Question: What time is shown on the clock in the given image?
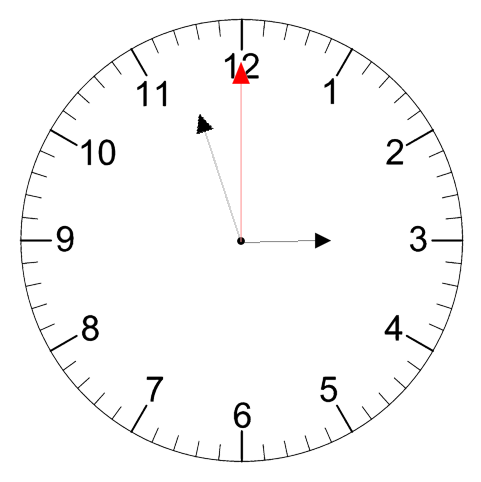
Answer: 02:57:00